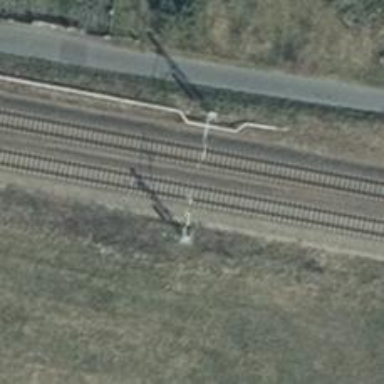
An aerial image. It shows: Milestone along the railway with catenary mast.